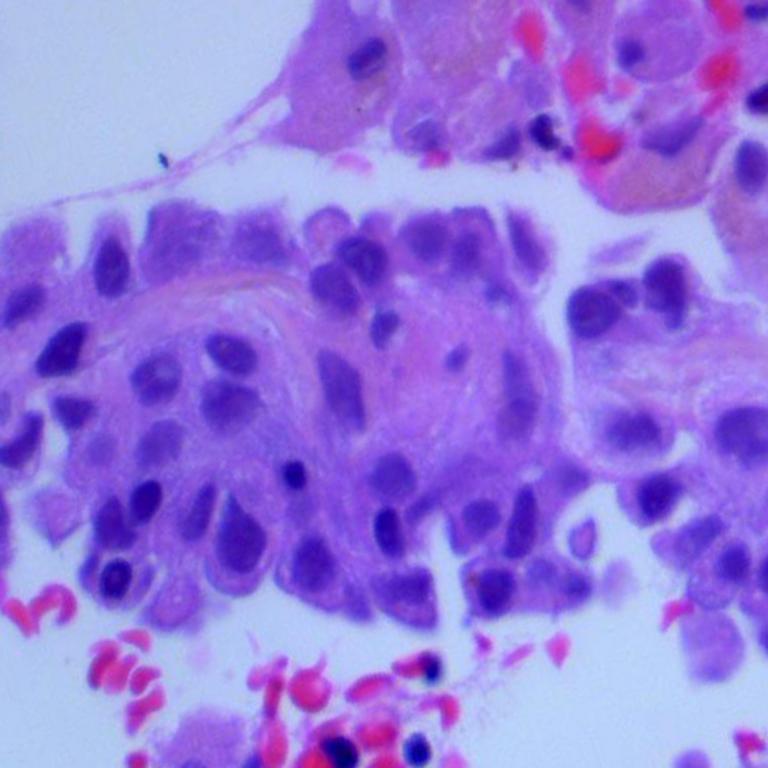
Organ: lung
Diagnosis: adenocarcinomas